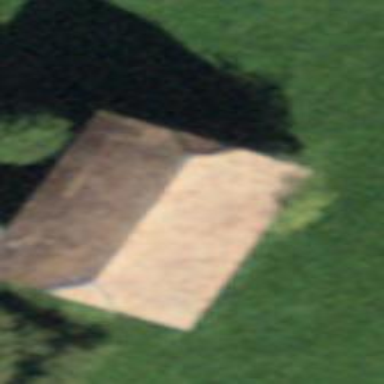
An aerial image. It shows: Barn.